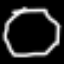
Label: octagon